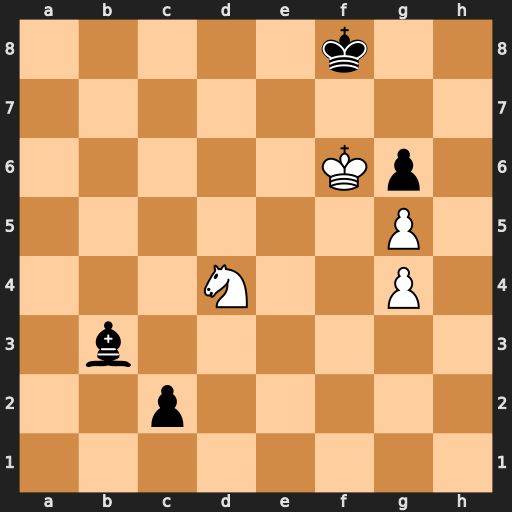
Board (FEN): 5k2/8/5Kp1/6P1/3N2P1/1b6/2p5/8
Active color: w
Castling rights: -
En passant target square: -
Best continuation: Nxb3 c1=Q Nxc1